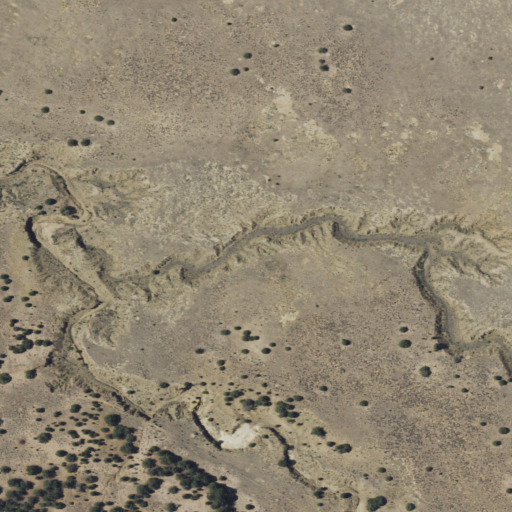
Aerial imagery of valley in New Mexico named Bonine Canyon containing shrub, grassland, and evergreen forest